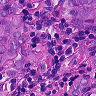
Metastatic tissue present: yes